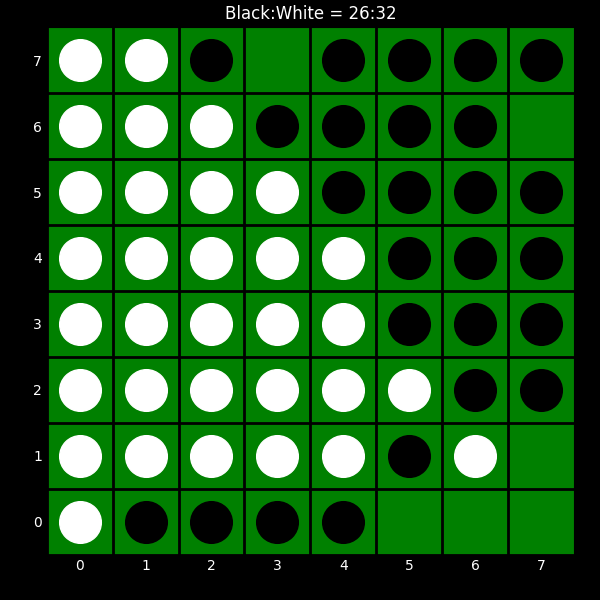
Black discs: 26
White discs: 32